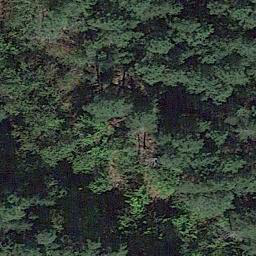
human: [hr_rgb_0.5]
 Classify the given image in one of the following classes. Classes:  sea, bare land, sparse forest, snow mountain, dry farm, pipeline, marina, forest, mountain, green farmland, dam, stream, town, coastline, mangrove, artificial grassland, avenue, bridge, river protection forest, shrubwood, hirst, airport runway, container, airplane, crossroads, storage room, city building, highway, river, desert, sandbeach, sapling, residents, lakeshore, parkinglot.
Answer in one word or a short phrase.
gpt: forest